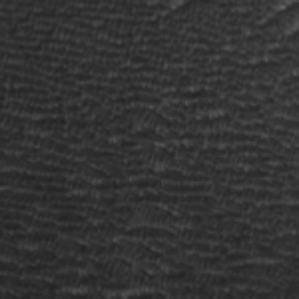
Label: frost